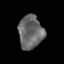
Tissue: lung
Cell type: T cells
Senescence score: 0.2185
Nuclear area (px): 798
Mean DAPI intensity: 105.695